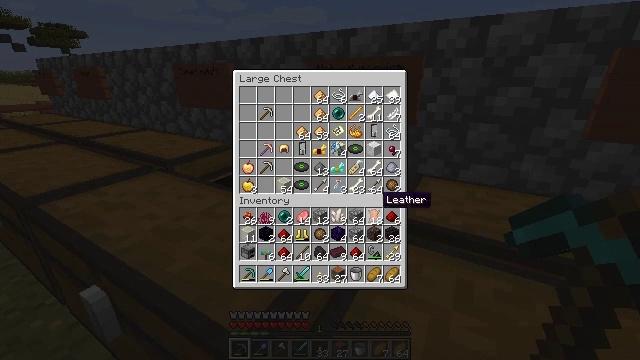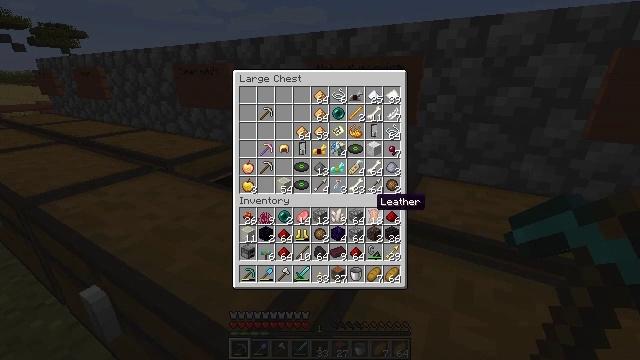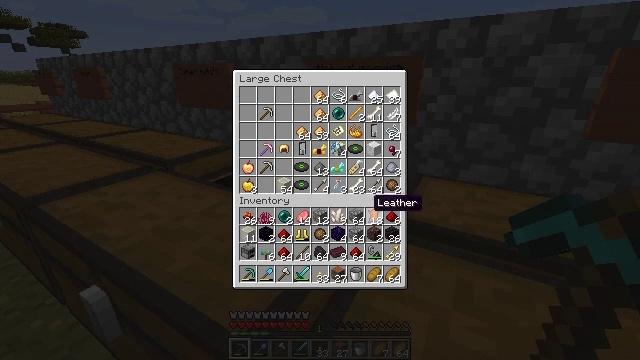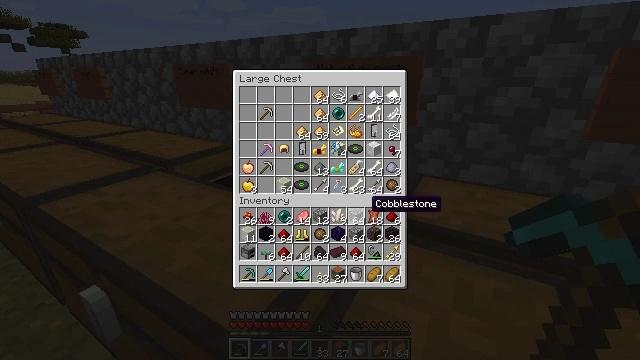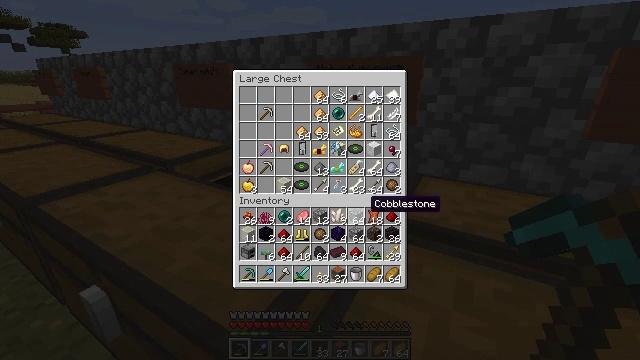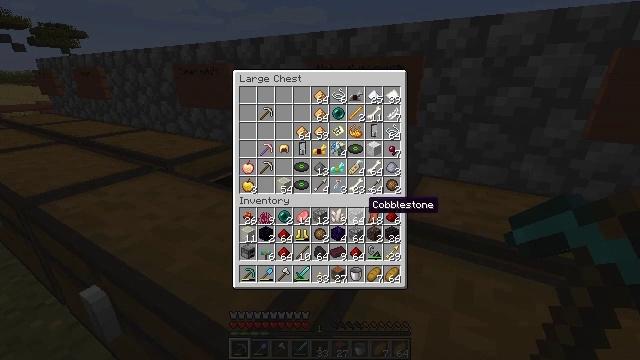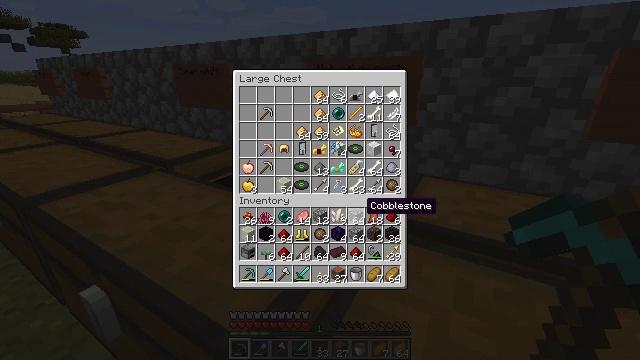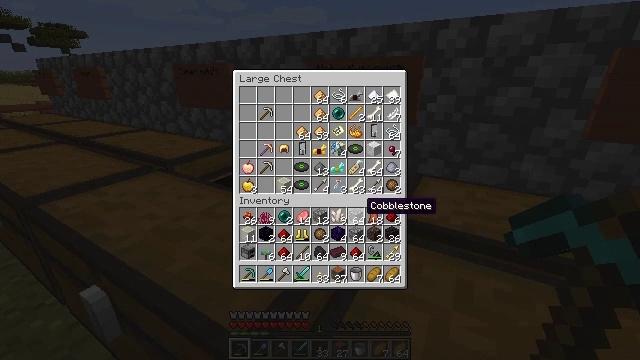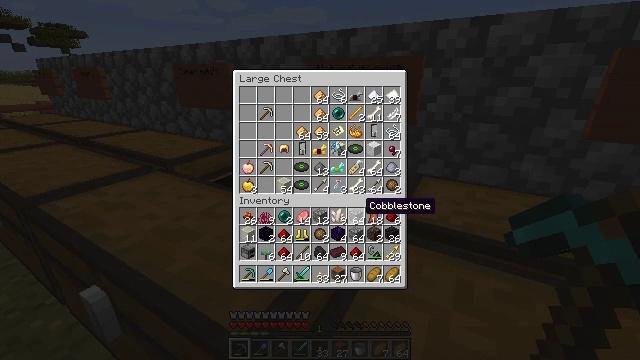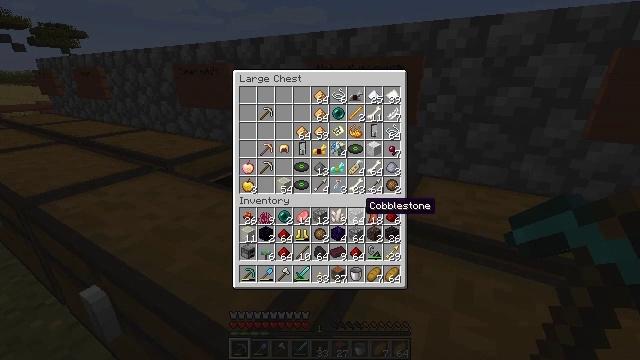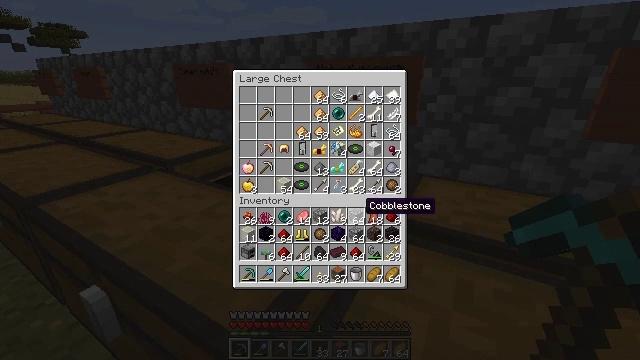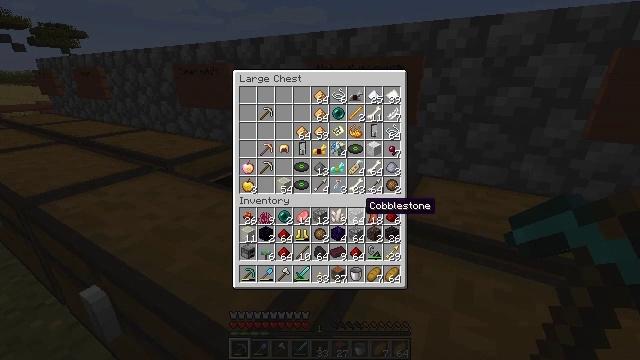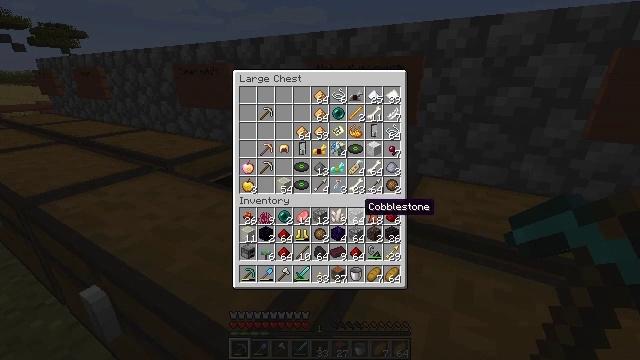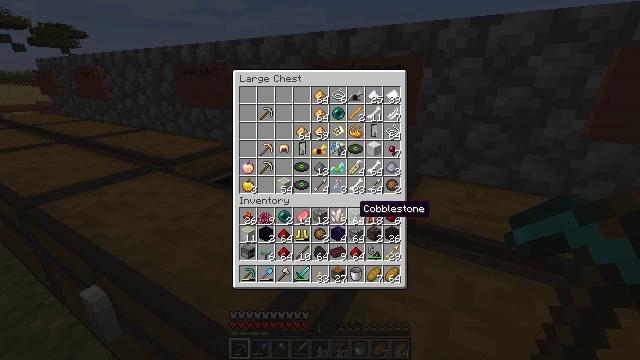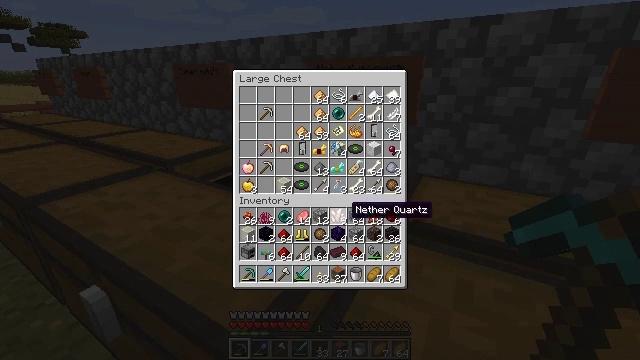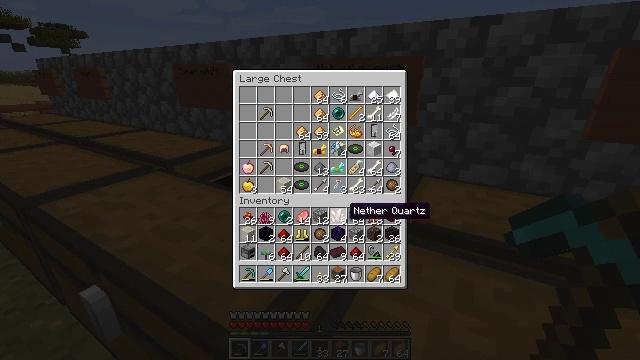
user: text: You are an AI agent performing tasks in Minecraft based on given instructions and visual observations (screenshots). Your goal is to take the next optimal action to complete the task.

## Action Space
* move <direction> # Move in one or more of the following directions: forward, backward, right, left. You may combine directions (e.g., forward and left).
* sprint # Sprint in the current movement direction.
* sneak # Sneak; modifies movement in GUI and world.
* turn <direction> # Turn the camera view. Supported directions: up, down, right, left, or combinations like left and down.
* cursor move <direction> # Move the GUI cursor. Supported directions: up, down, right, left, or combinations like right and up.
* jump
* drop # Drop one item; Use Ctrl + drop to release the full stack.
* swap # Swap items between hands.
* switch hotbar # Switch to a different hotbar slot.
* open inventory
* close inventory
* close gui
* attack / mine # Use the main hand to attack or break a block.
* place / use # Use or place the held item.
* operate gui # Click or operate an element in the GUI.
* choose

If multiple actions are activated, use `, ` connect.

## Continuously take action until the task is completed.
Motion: motion action
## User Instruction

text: Remove a furnace from the inventory.
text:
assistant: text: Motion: no_op
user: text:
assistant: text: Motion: no_op
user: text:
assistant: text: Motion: no_op
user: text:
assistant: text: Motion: no_op
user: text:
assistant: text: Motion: no_op
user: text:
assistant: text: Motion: no_op
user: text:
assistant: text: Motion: no_op
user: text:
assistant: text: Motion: no_op
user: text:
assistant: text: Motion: no_op
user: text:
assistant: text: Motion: no_op
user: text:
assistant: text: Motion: no_op
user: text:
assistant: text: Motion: no_op
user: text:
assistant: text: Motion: no_op
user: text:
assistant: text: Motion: cursor move left
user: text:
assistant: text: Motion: no_op
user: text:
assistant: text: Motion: no_op
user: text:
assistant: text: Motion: no_op
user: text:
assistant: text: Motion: no_op
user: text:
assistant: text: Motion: cursor move left
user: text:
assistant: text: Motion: cursor move left
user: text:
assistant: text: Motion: no_op
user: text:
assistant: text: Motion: no_op
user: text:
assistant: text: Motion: no_op
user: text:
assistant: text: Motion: no_op
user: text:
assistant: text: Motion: operate gui
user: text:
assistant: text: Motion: operate gui
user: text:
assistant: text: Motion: operate gui
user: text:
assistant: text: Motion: cursor move left and up
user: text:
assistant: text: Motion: cursor move left and up
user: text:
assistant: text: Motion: cursor move up